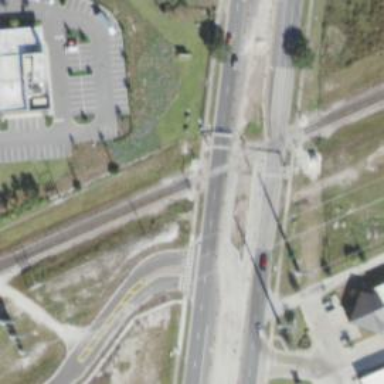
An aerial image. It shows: Railway crossing.